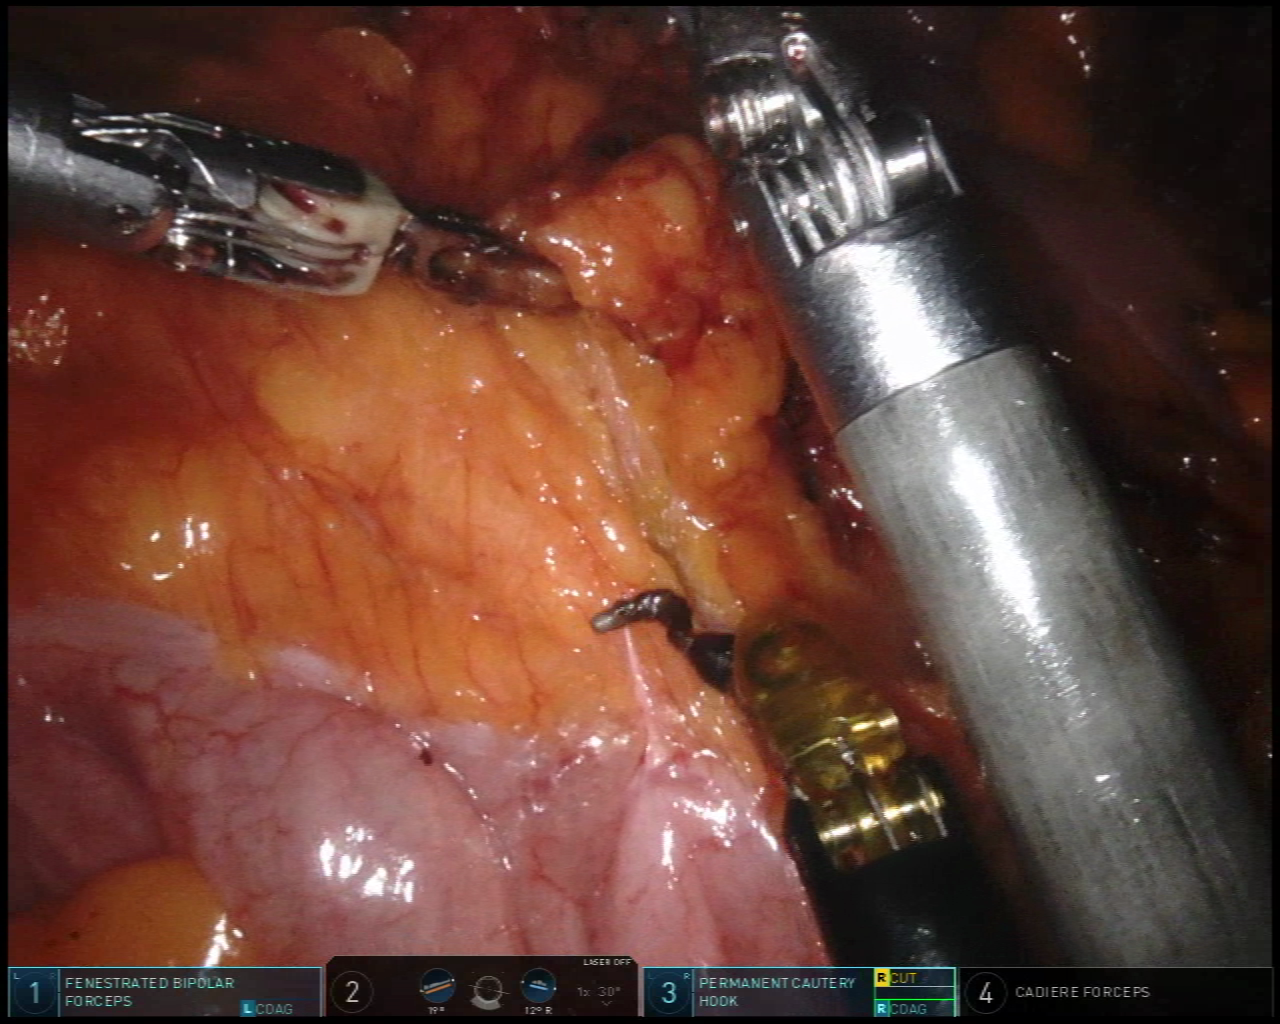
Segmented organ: colon
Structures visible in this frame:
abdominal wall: no
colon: yes
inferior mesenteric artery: no
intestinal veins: no
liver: no
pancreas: no
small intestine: yes
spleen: no
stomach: no
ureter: no
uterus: no
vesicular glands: no